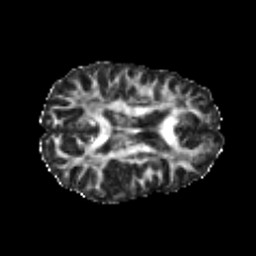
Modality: FA
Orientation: axial
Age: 22
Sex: female
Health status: healthy
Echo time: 0.074 s